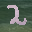
Label: 2